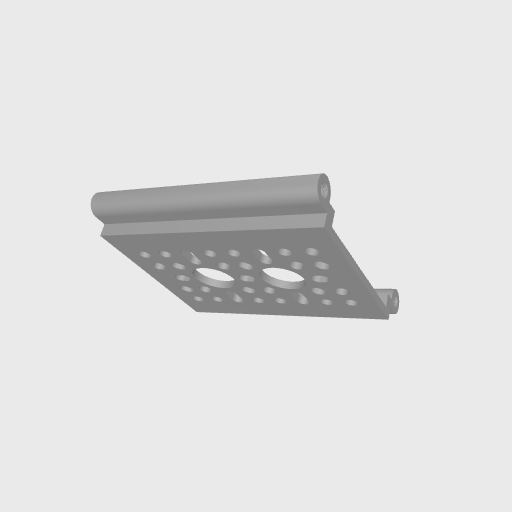
Part: RailChannel2H